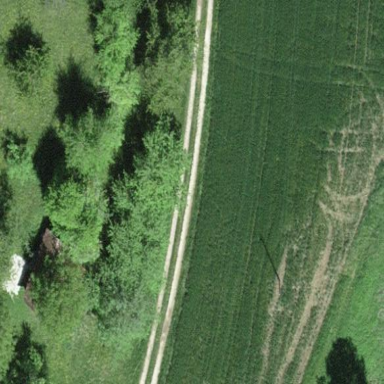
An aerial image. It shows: Orchard.